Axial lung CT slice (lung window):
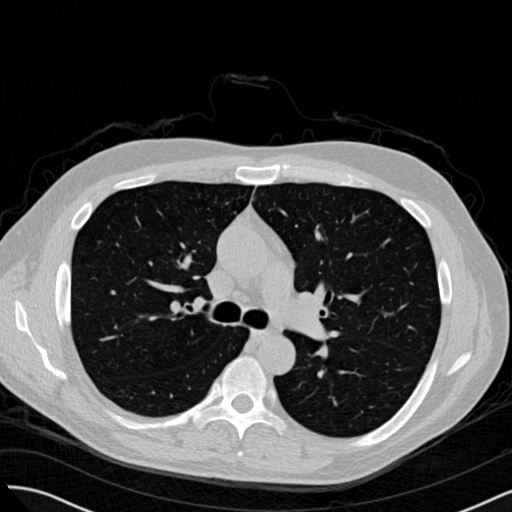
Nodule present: no